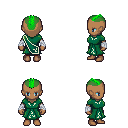
a pixel art fantasy rpg character, female body template, human, dark skin, sash dress, red pants, green short mohawk hairstyle, white cloth bandages, four views (front, back, left, right), 2x2 character sprite sheet, small pixel art, hard edges, no anti-aliasing